Interaction volume radius: 5 \u00c5
Interaction volume height: 15 \u00c5
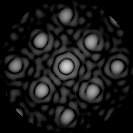
Disorder parameter: 0.1292